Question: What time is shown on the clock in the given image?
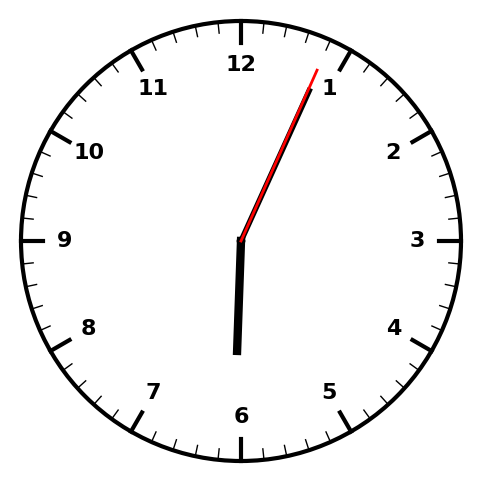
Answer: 06:04:04